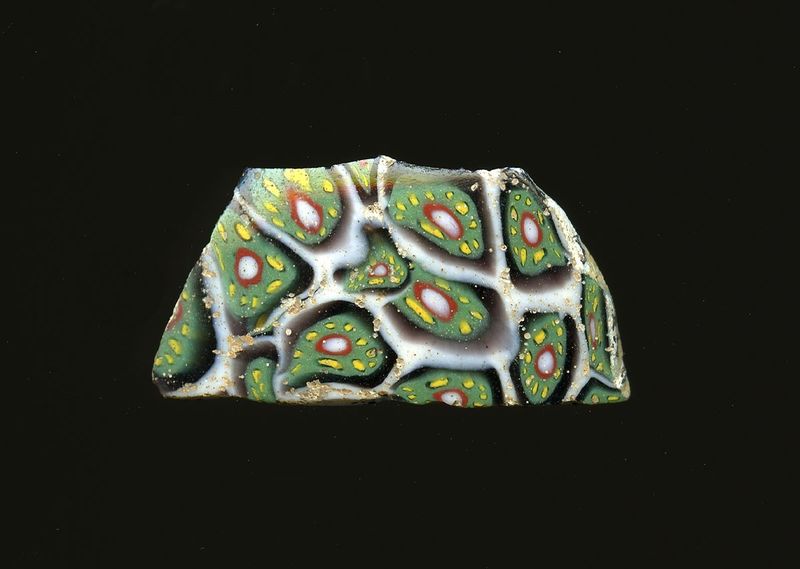
Titel: Fragment eines Gefäßes
Standort: Hamburg
Institution: Museum für Kunst und Gewerbe Hamburg
Schlagwörter: glas, antike, technik, kaiserzeit, aufbewahrung, blumenornamente, schankgeschirr, gefäß, behälter, frühe kaiserzeit, prinzipat, römische, millefiori, mittlere, späte